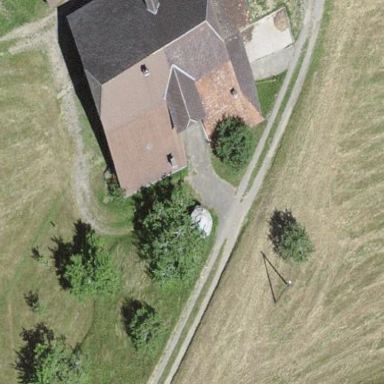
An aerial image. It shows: Farm building.